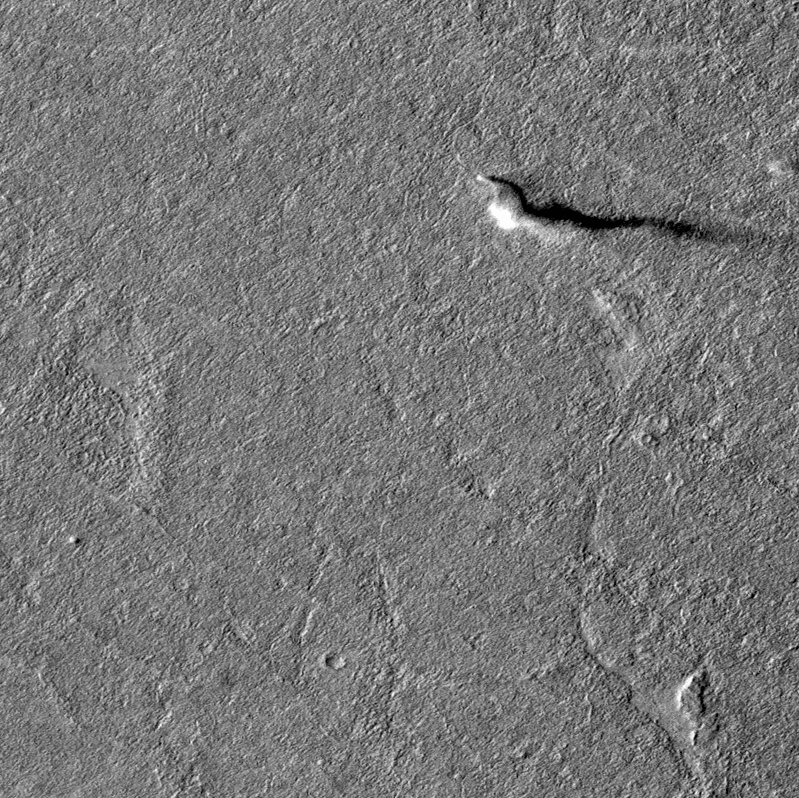
Label: dustdevil, dustdevil